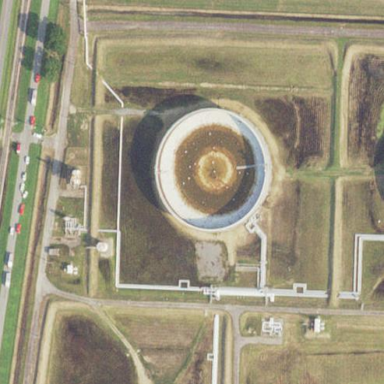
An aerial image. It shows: Storage tank which is man-made.